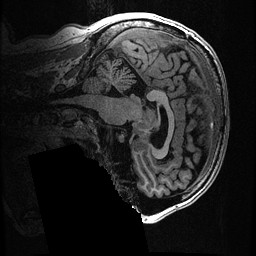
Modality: T1w
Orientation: sagittal
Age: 60
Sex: male
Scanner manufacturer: ge
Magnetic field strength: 3 T
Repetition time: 0.006952 s
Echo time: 0.00292 s